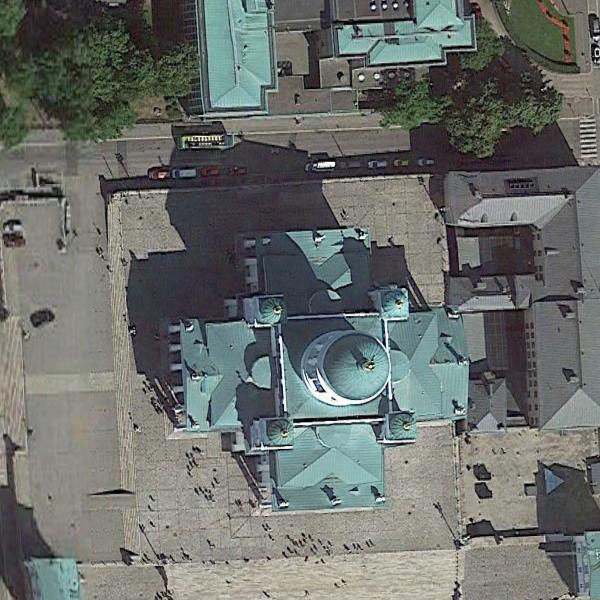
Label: Church